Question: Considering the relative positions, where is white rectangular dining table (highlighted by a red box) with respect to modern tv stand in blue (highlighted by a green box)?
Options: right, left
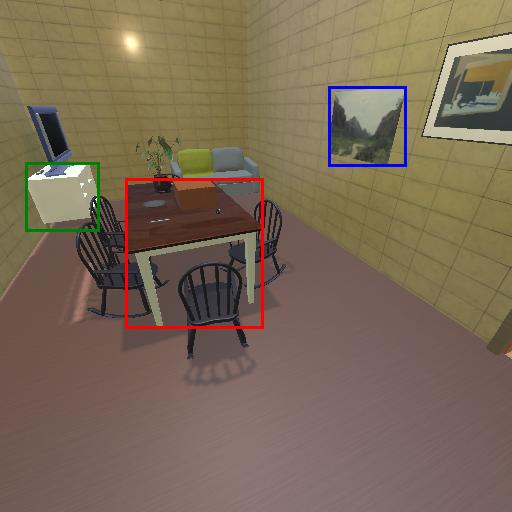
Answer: right